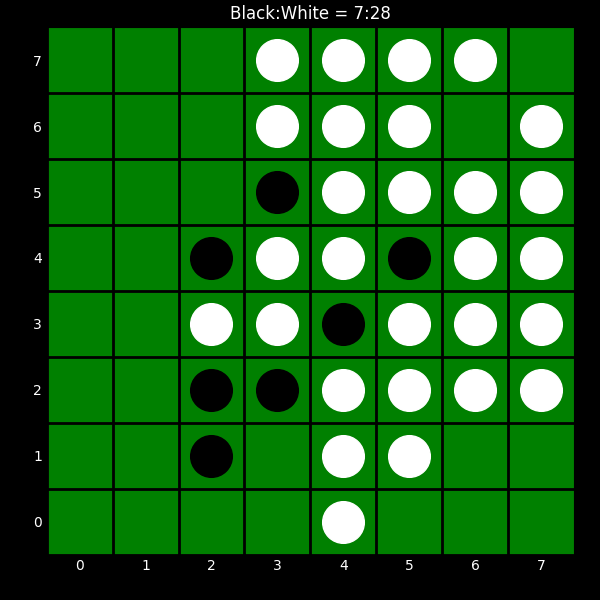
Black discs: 7
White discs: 28